Aerial crown-view tile of a tropical tree (Barro Colorado Island, Panama), acquired 20240918:
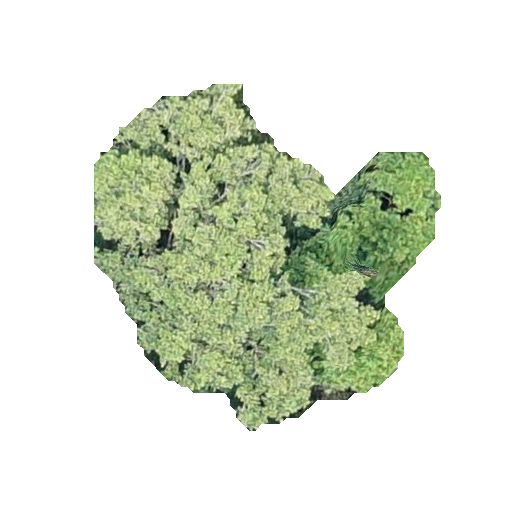
Species: Poulsenia armata
GBIF accepted scientific name: Poulsenia armata
Crown area: 122.653 m²